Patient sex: F
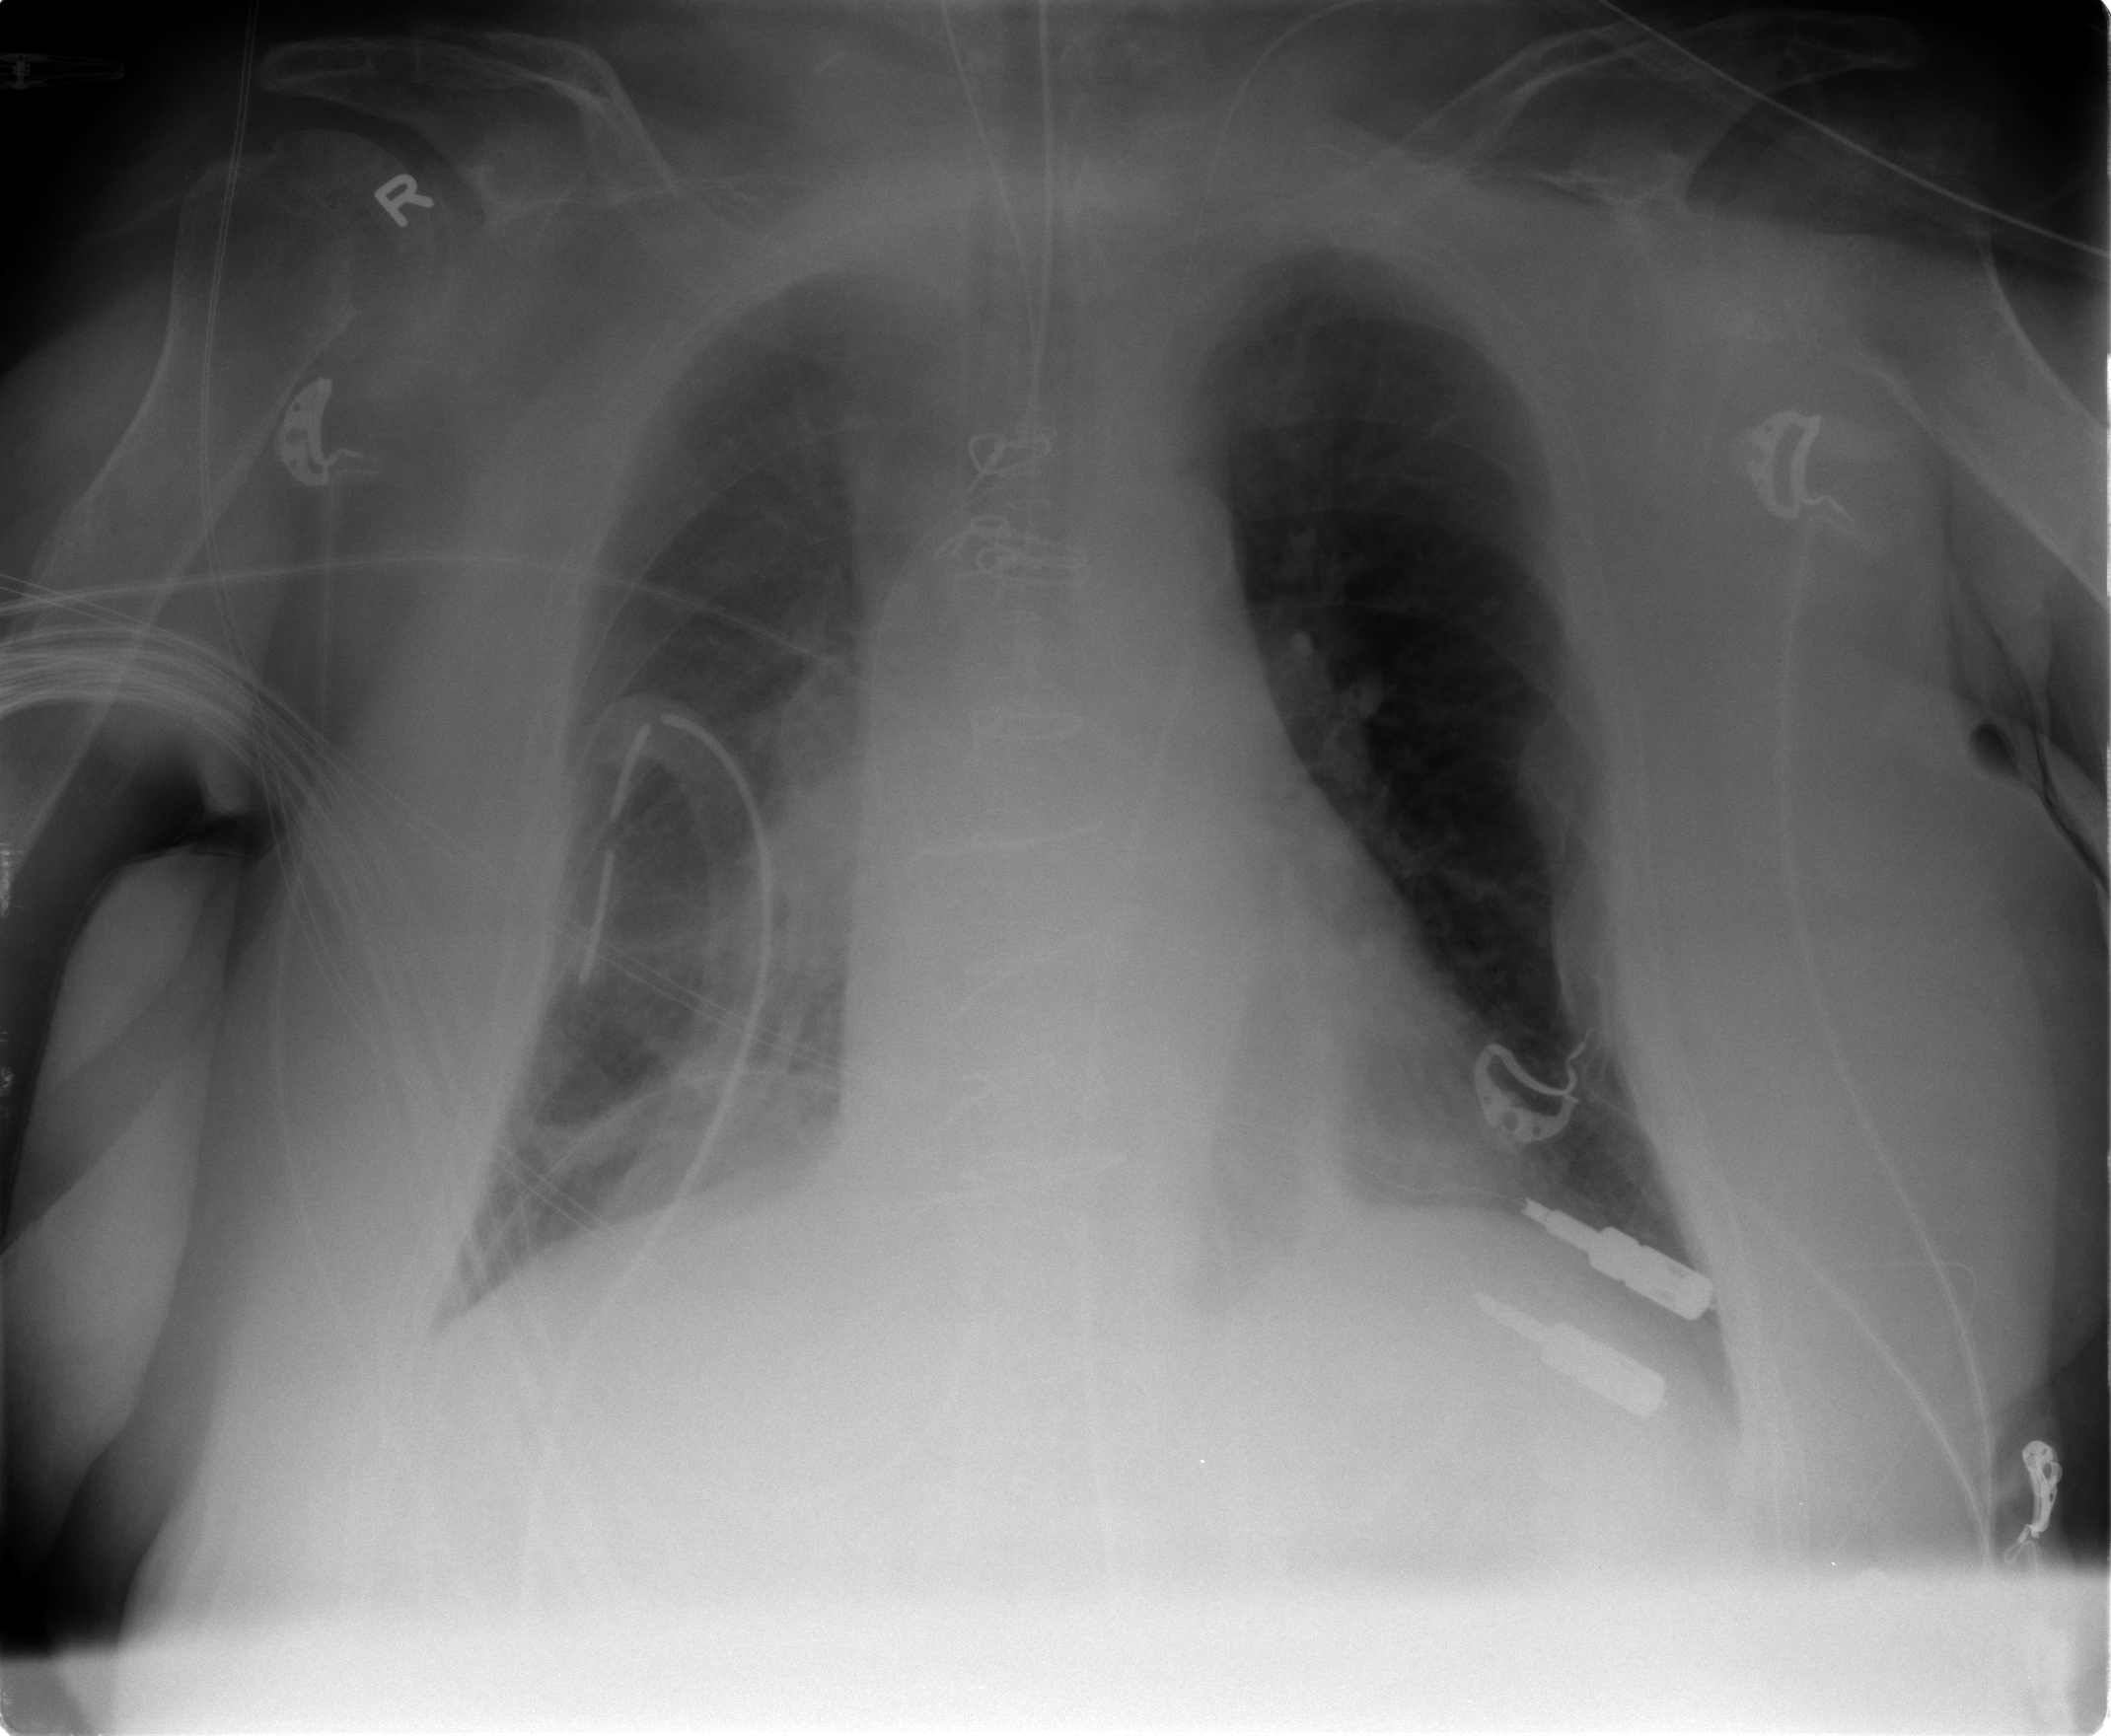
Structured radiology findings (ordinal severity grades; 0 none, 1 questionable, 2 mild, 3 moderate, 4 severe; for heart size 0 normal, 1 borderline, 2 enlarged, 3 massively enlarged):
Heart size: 2
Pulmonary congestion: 2
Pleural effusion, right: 0
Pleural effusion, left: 0
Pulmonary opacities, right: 1
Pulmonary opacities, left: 0
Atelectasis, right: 1
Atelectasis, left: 0